【题型】选择题　【知识点】立体几何　【难度】easy
如图，已知正三棱柱$ABC-A_1B_1C_1$的底面边长为1，高为3，一质点自$A$点出发，沿着三棱柱的侧面绕行两周到达点$A_1$的最短路线的长为 (\quad).

\noindent A. $6$ \quad\quad B. $3\sqrt{5}$ \quad\quad C. $3\sqrt{2}$ \quad\quad D. $3\sqrt{10}$
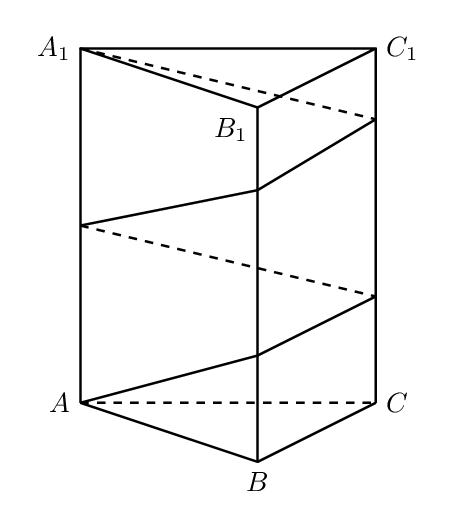
【解答】
\noindent \textbf{【答案】}B

\noindent \textbf{【分析】}将正三棱柱侧面展开，转化为两点之间的距离求解.

\noindent \textbf{【详解】}将正三棱柱沿$AA_1$展开两次，得下图：

\noindent 最短路线即为大矩形的对角线的长，为$\sqrt{3^2+6^2}=\sqrt{45}=3\sqrt{5}$.

\noindent 故选：B.
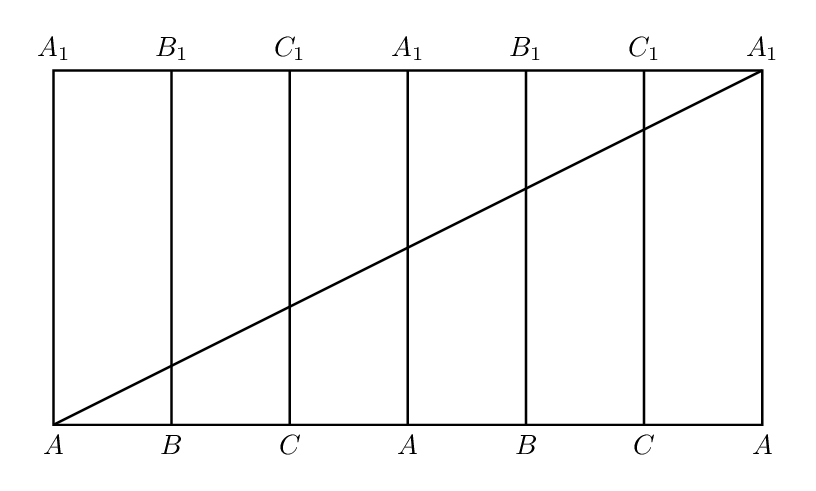